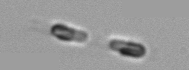
Label: Skeletonema